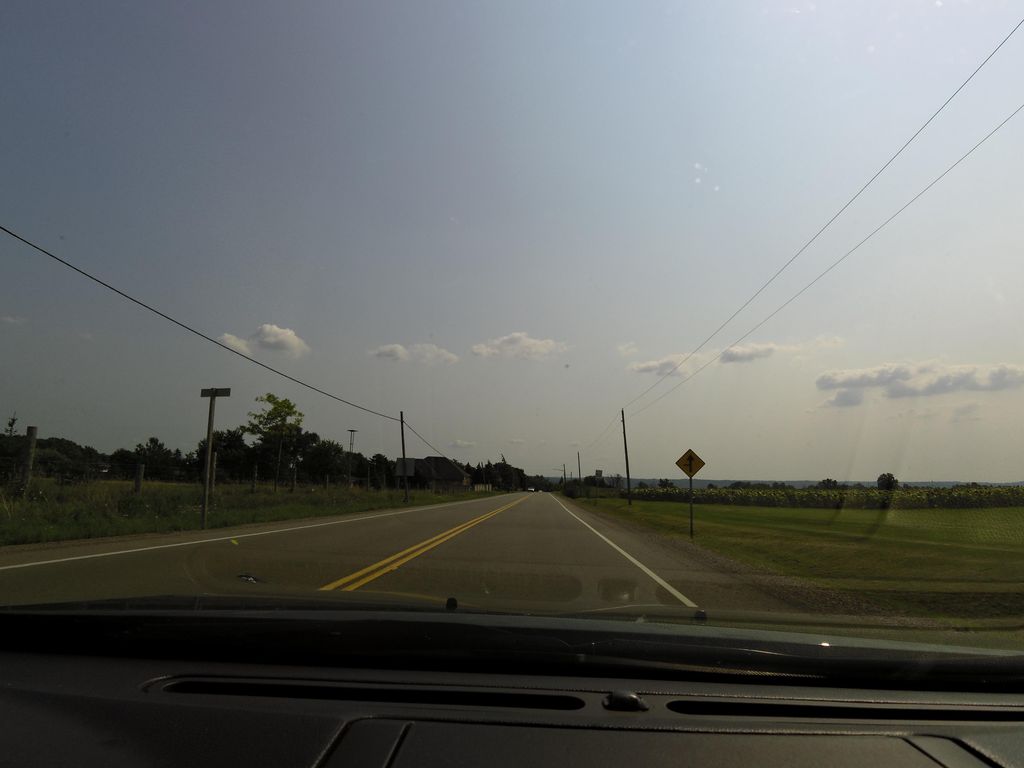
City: hamilton